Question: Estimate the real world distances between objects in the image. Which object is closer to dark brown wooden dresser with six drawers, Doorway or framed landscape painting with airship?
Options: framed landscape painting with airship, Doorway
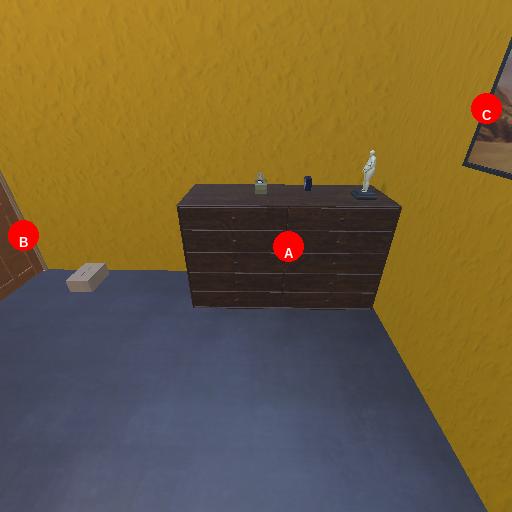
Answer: framed landscape painting with airship